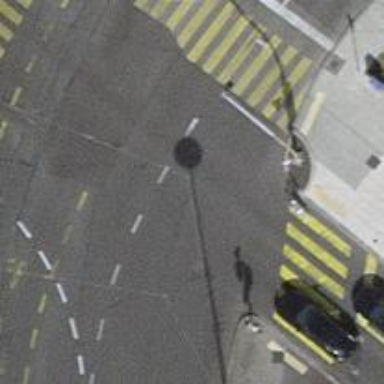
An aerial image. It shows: Road with traffic signals.